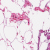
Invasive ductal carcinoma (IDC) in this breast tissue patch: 0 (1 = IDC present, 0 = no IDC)